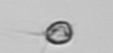
Label: Acanthoica_quattrospina